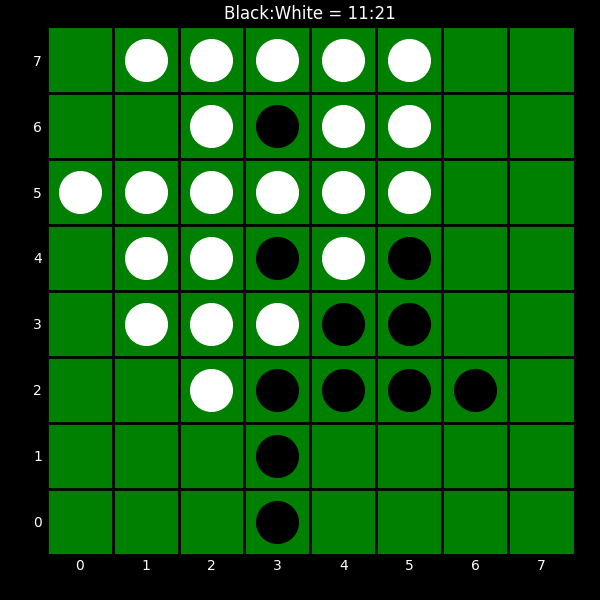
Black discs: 11
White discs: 21